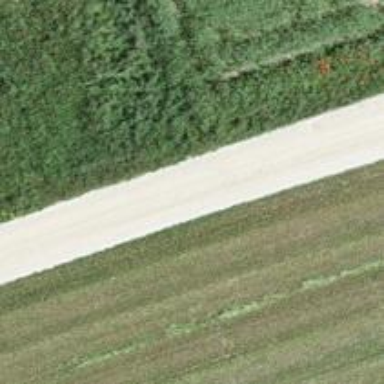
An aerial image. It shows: Unpaved track with grade2 tracktype.